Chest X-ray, PA view. Patient: 52 years old, sex M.
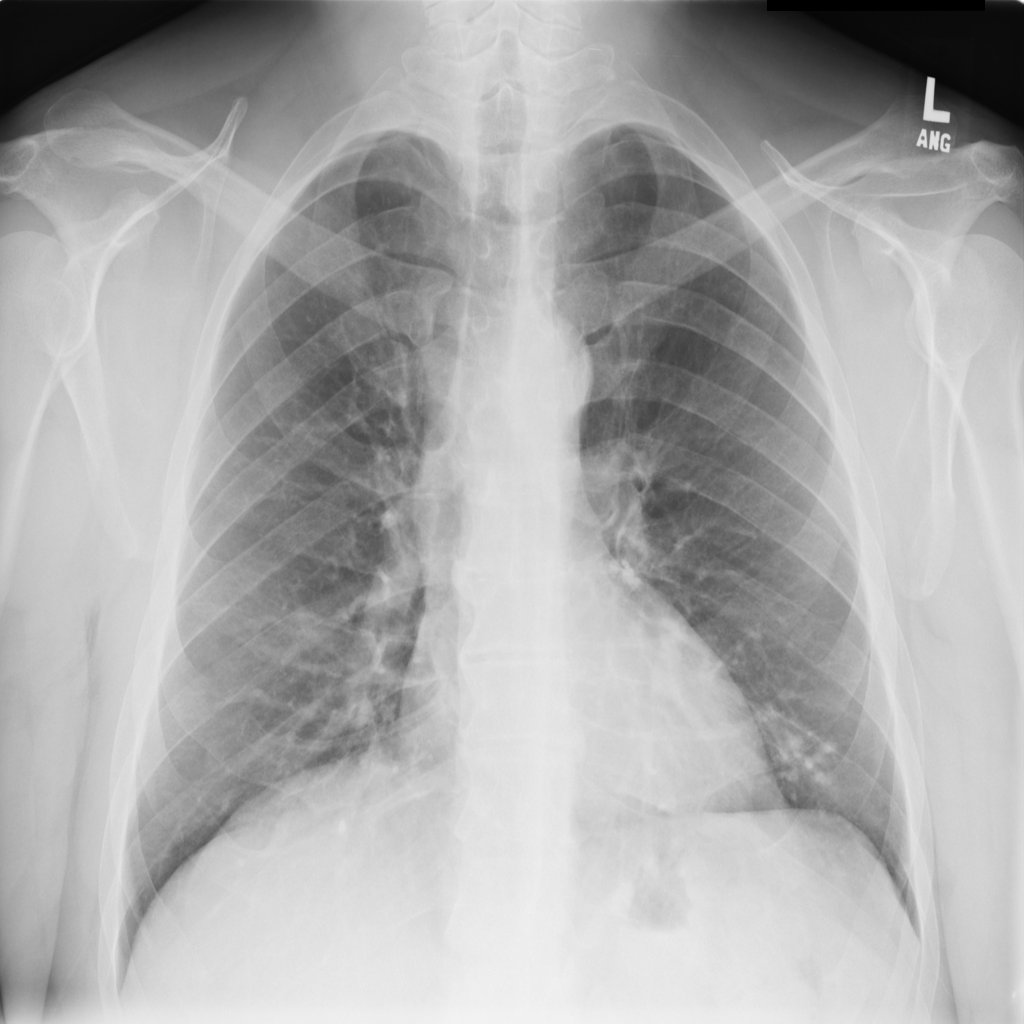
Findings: No Finding